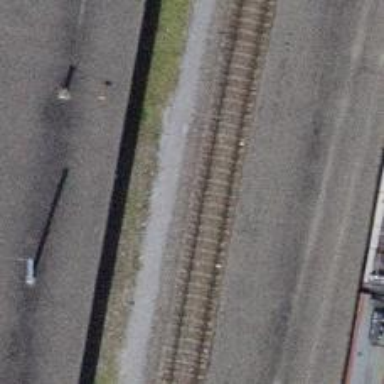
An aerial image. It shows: Railway stop with public transport stop position.